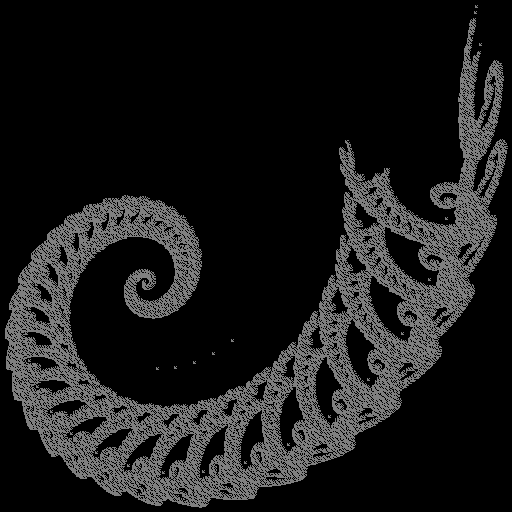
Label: octopuslegs